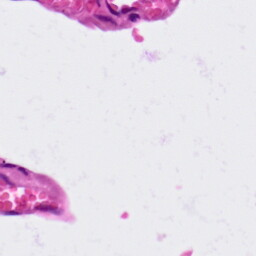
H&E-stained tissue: Lung